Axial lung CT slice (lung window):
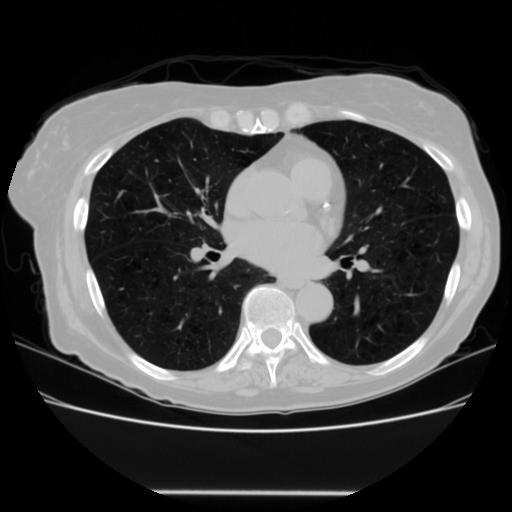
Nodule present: no